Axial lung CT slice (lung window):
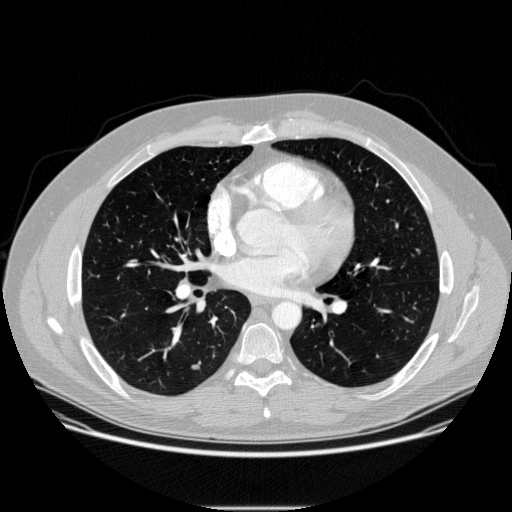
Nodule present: yes
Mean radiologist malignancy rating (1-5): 2.333